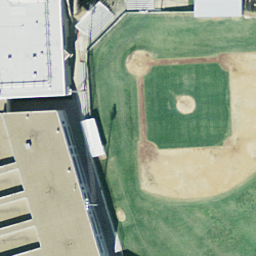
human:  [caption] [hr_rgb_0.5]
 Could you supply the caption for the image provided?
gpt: A regular baseball diamond compose of manicured lawns and sand .

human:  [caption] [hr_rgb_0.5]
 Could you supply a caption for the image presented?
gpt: It is a regular baseball diamond .

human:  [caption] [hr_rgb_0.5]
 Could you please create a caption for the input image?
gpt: It is a new baseball diamond with sands and grass .

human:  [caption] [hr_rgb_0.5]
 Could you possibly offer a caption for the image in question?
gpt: This is a baseball diamond .

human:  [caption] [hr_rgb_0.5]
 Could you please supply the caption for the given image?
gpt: A regular baseball diamond compose of manicured lawns and sand .